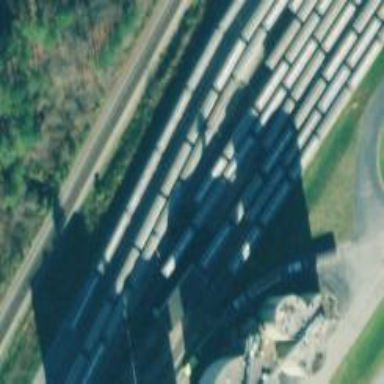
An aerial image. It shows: Spur railway service for agricultural freight.